Question: When I push from a navigation controller (which is embed in a tabbar controller) to a new tabbar controller.
There is an issue here, the new tabbar controller is short than normal.
You can see the black rectangle under the tabbar of new tabbar controller.

And in the view hierarchy:
<URL>
How to solve this issue here?
If can not, how to avoid this issue? I want from a tabbar controller push to a new tabbar controller.
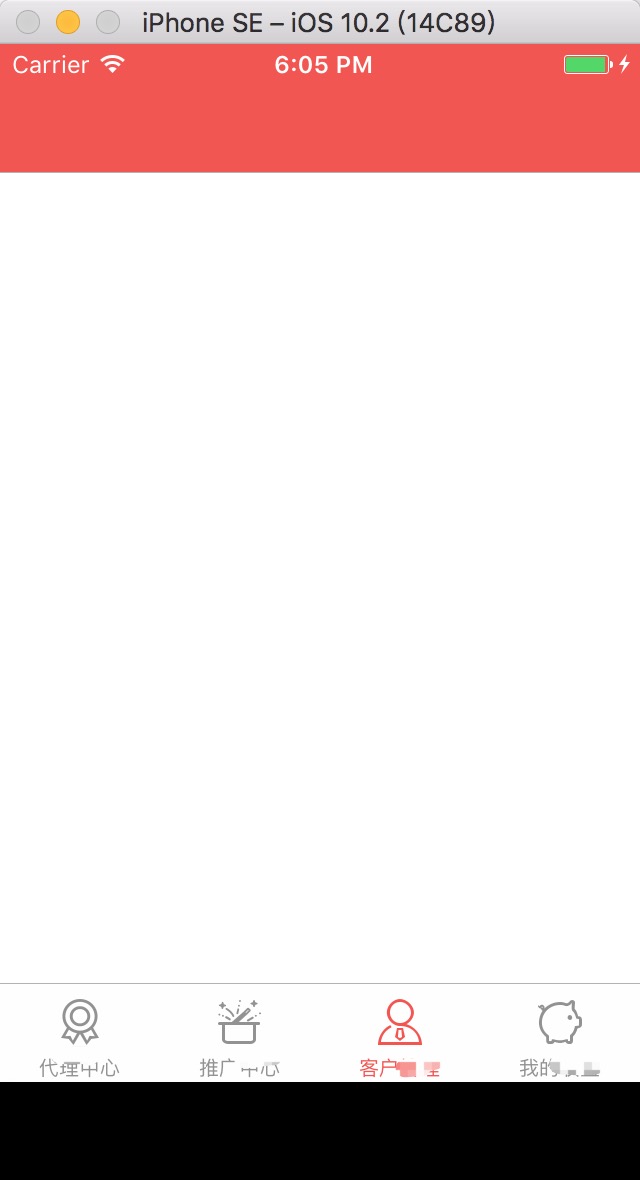
Answer: If you created a storyboard item for TabBarController you wish to push to from navigation Controller, go to it and click on the checkbox . This will hide the bottom tabBar of the parent TabBarController.
Do note that Apple does not recommend TabBarController to be rootViewController of Navigation Controller.
<URL>